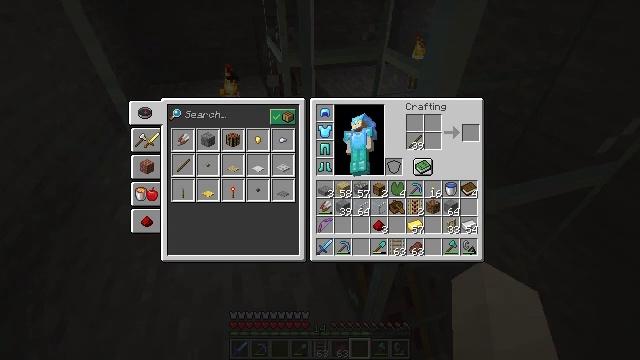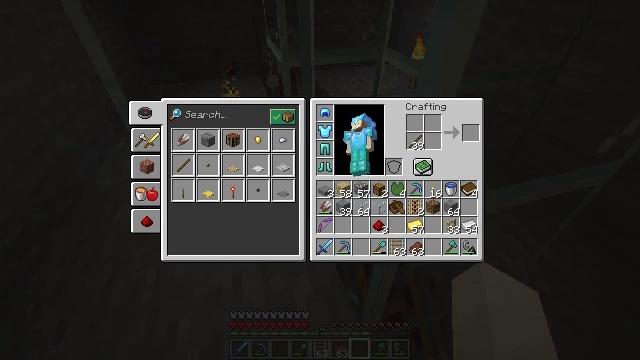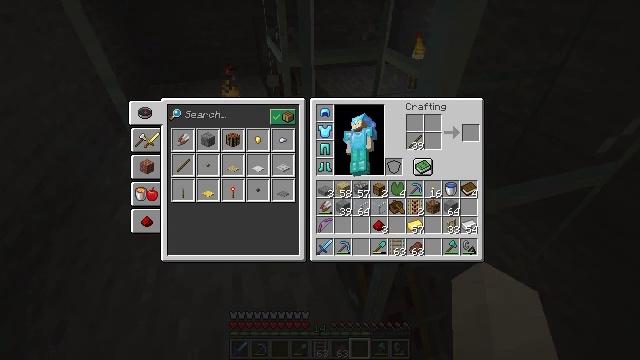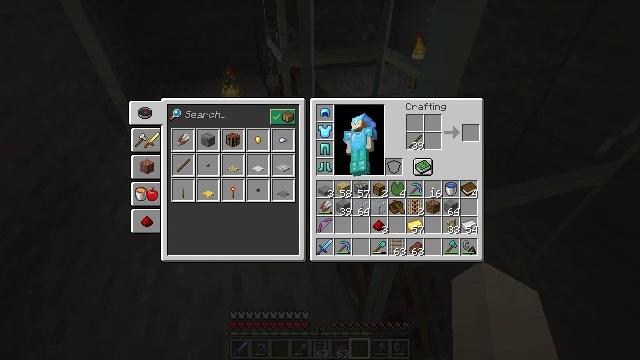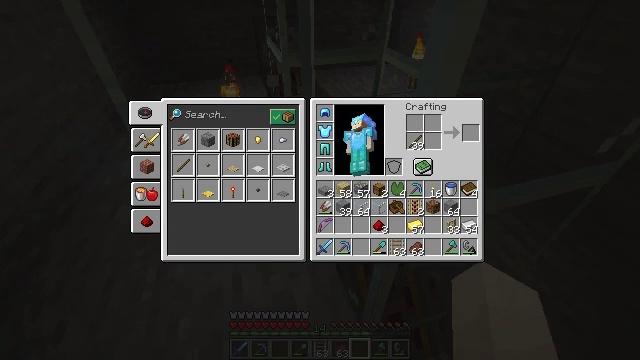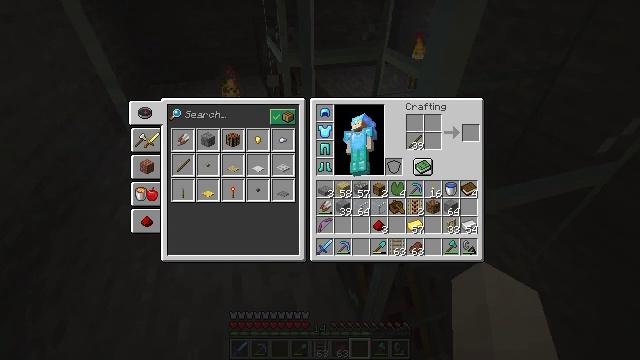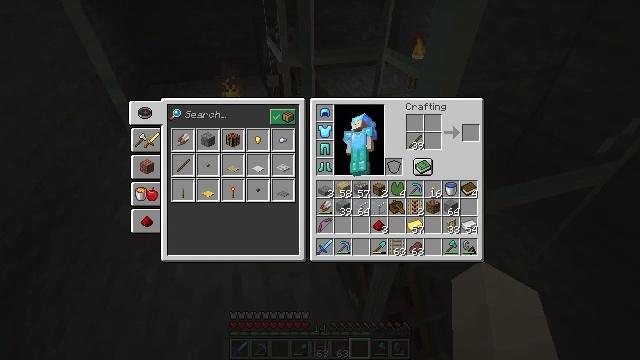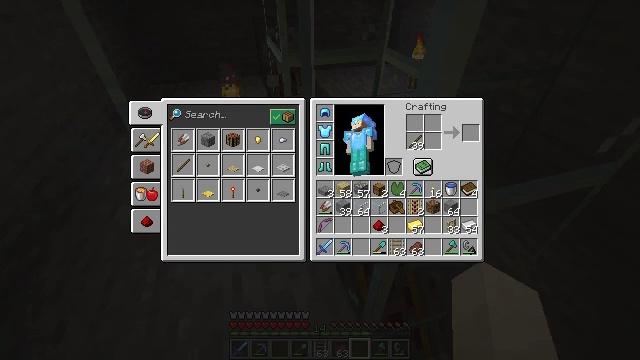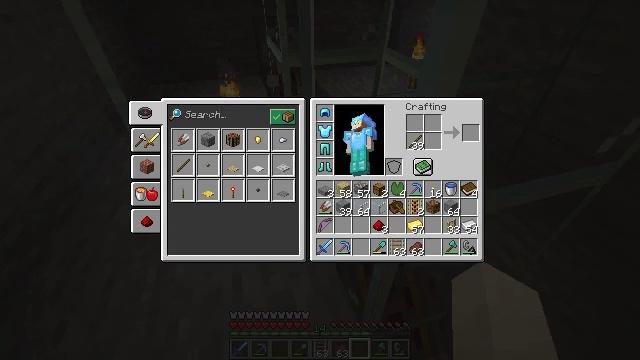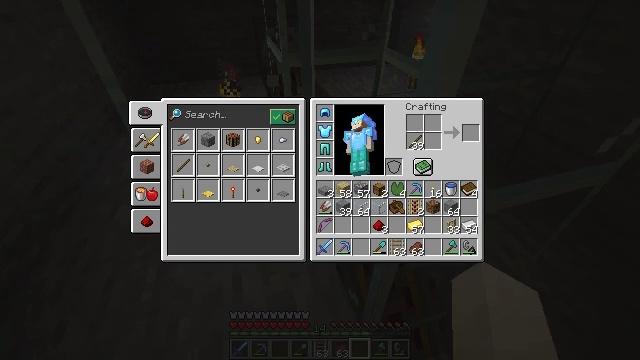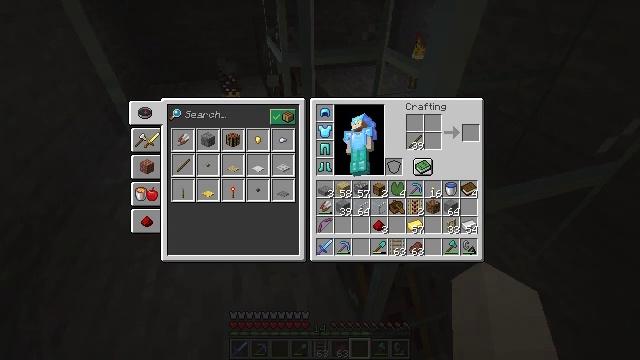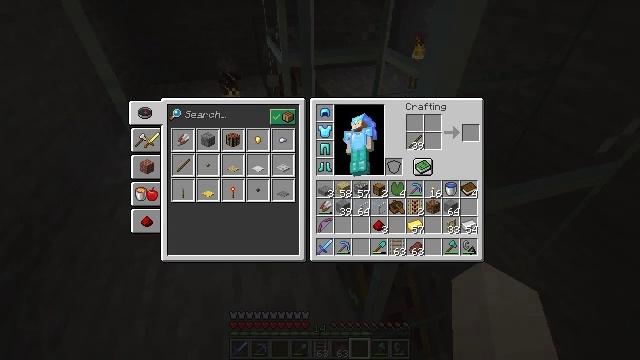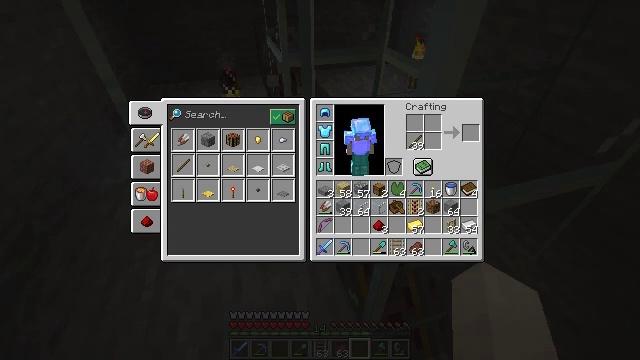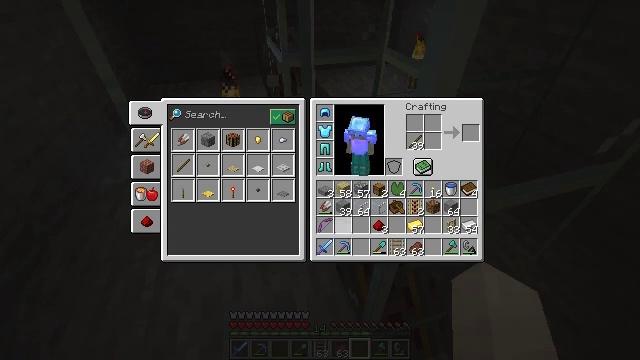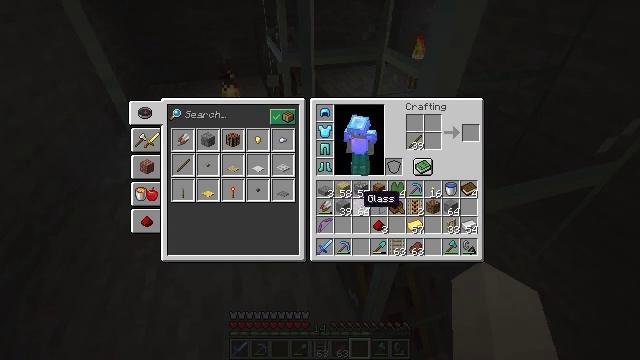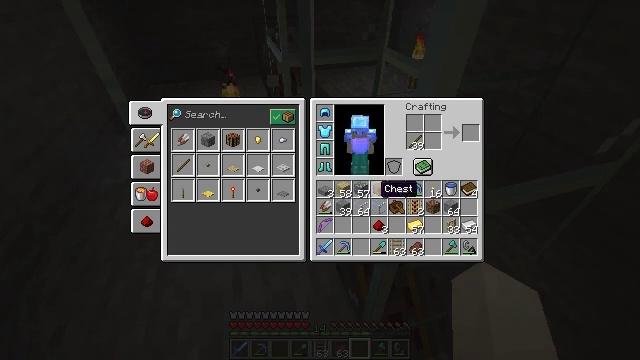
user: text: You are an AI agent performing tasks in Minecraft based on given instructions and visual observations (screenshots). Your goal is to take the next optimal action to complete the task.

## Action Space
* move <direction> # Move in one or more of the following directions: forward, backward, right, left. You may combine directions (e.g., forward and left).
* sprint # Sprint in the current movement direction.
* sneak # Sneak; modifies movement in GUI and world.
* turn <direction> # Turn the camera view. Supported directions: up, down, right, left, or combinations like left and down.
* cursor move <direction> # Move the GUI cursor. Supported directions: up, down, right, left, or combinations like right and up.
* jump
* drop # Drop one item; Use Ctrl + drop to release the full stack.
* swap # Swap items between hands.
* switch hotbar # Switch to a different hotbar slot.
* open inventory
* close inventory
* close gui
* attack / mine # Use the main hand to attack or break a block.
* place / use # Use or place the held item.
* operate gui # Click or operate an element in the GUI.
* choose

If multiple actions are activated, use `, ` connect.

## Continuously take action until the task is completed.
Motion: motion action
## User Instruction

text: Utilize the crafting table to produce a lever.
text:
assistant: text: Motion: no_op
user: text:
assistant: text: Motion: no_op
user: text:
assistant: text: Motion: no_op
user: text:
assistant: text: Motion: no_op
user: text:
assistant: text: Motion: no_op
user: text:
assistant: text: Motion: no_op
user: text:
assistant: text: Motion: no_op
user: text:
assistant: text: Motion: no_op
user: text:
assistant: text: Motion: no_op
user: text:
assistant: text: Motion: no_op
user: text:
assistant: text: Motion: turn right and down
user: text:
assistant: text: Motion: turn left and up
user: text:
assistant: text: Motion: turn up
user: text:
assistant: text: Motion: turn right and up
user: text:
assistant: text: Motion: turn right and up
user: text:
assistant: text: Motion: turn right and up
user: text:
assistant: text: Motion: no_op
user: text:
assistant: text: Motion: no_op
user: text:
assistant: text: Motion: turn right
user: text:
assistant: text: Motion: turn right
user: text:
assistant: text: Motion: turn right and down
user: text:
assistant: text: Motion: turn right
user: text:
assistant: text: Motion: no_op
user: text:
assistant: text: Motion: no_op
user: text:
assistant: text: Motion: no_op
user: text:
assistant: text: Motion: turn left and up
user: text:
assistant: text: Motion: turn left and up
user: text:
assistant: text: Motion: turn left
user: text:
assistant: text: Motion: no_op
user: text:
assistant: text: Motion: no_op